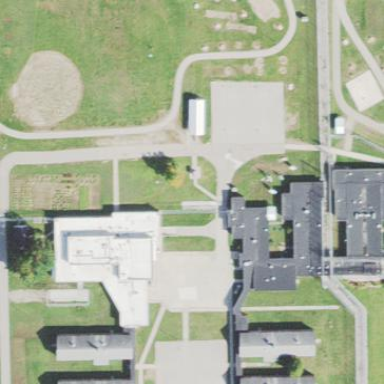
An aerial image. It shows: Prison.